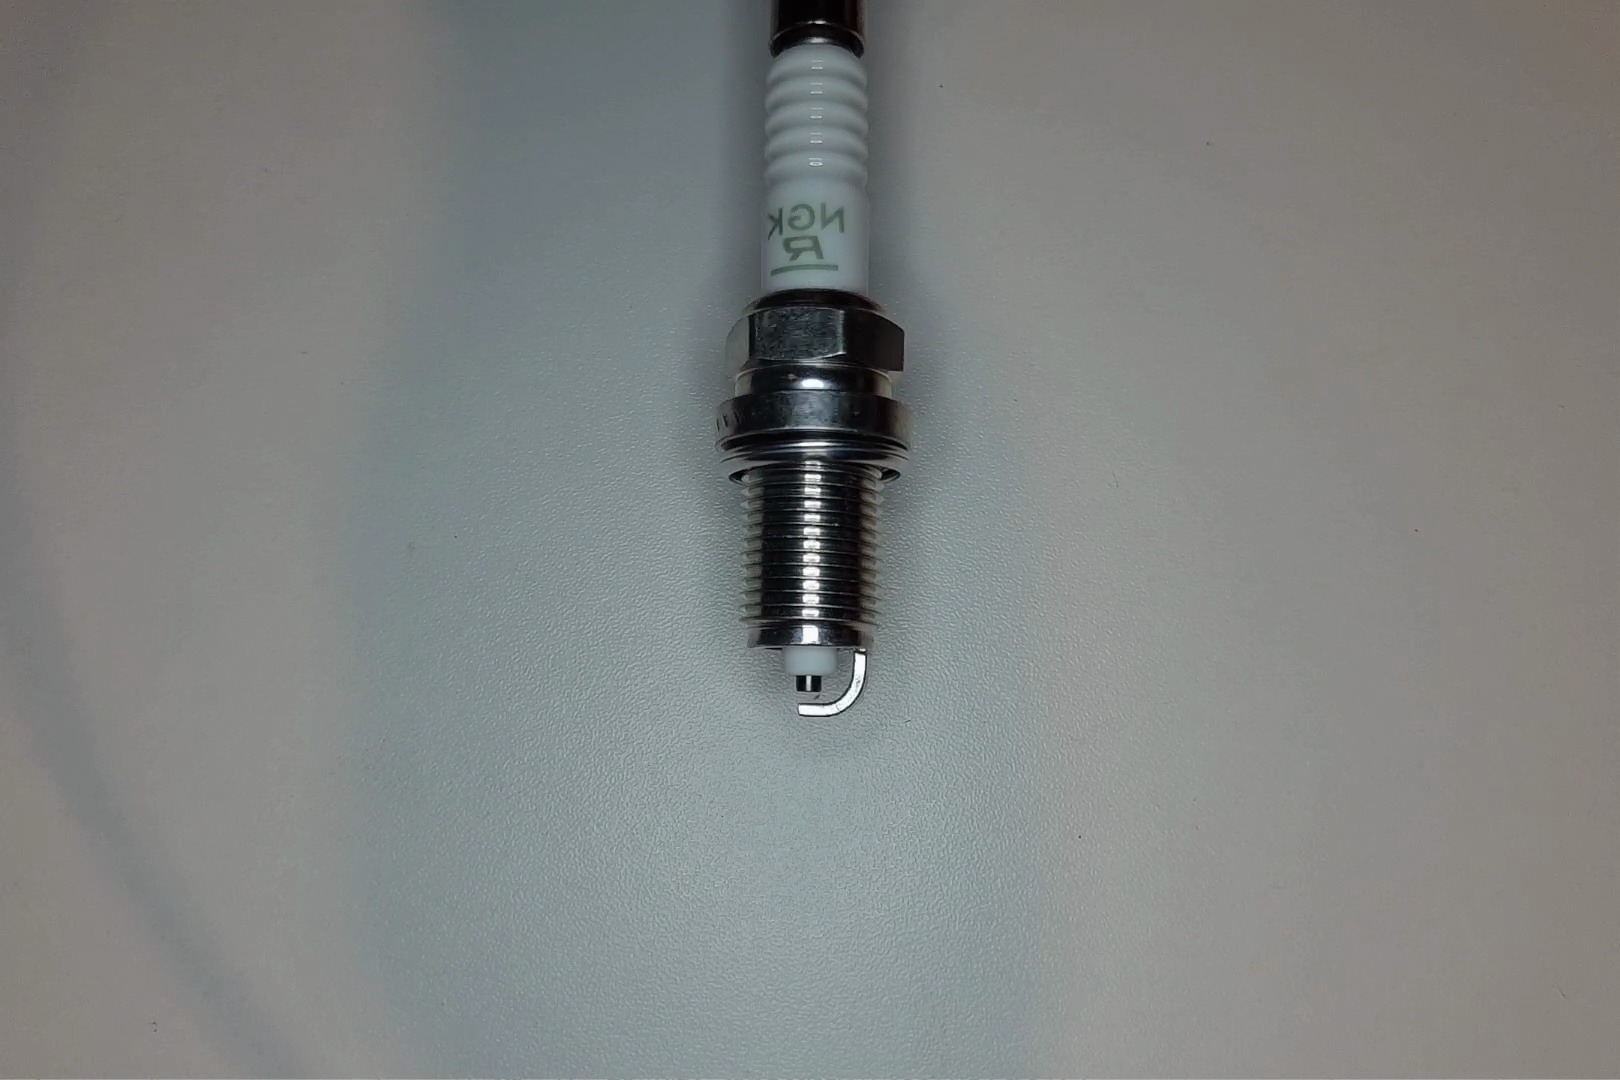
Label: no anomaly